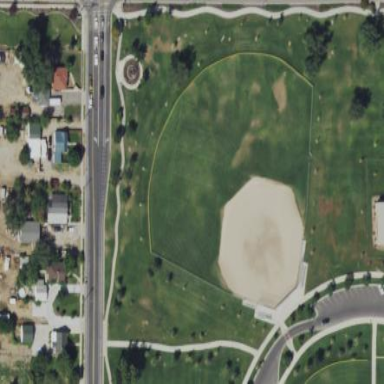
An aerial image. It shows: Compacted baseball pitch suitable for leisure land activities.